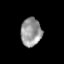
Tissue: skin
Cell type: Epithelial cells
Senescence score: 0.2846
Nuclear area (px): 576
Mean DAPI intensity: 151.472